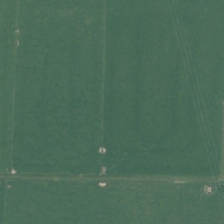
Land cover: shortrotation_cropland